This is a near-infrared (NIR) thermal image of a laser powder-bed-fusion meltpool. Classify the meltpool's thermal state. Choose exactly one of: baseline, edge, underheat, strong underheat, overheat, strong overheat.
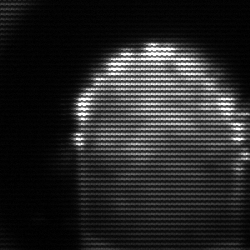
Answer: baseline